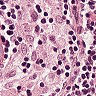
Metastatic tissue present: no